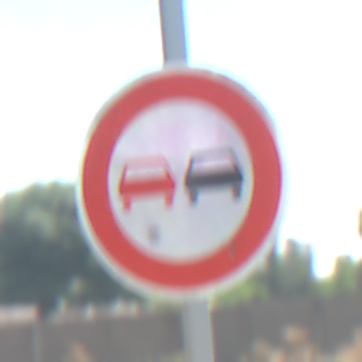
Verkehrszeichen: Ueberholverbot
Umgebung: Outdoor, Nature
Tageszeit: Midday
Wetter: Clear
Licht: Natural
Jahreszeit: NotSpecified
Kontrast: HighContrast